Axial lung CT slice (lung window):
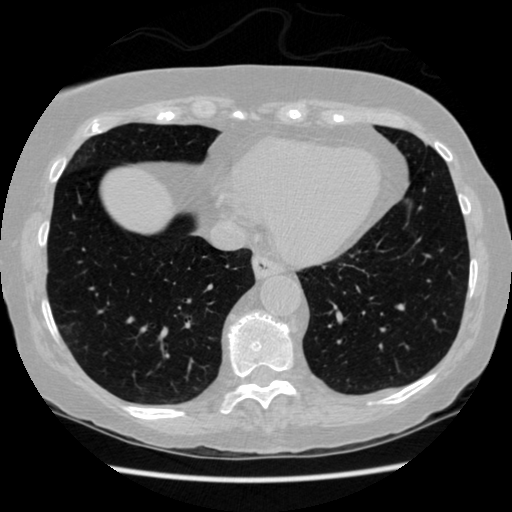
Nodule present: no